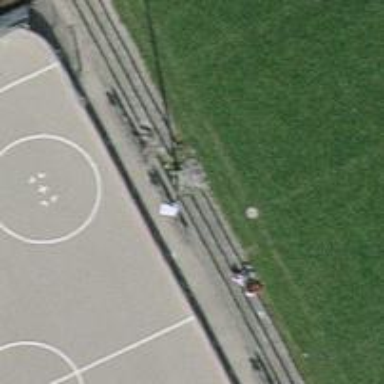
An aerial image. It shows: School.